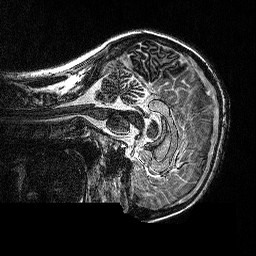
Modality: MP2RAGE
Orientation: sagittal
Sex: female
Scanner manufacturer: siemens
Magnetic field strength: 3 T
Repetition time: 5 s
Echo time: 0.00292 s